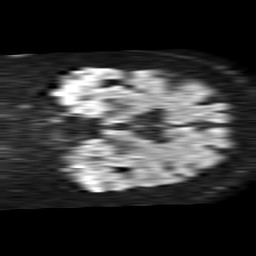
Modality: TRACE
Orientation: coronal
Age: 75
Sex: female
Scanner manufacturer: philips
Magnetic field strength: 1.5 T
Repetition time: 4.6 s
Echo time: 0.08517 s